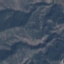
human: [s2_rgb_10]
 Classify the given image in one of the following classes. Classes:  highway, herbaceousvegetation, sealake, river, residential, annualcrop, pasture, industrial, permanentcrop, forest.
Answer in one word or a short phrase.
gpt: HerbaceousVegetation